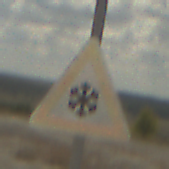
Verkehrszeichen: SchneeOderEisglaette
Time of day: Midday
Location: Outdoor (Beach)
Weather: PartlyCloudy
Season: NotSpecified
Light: Natural